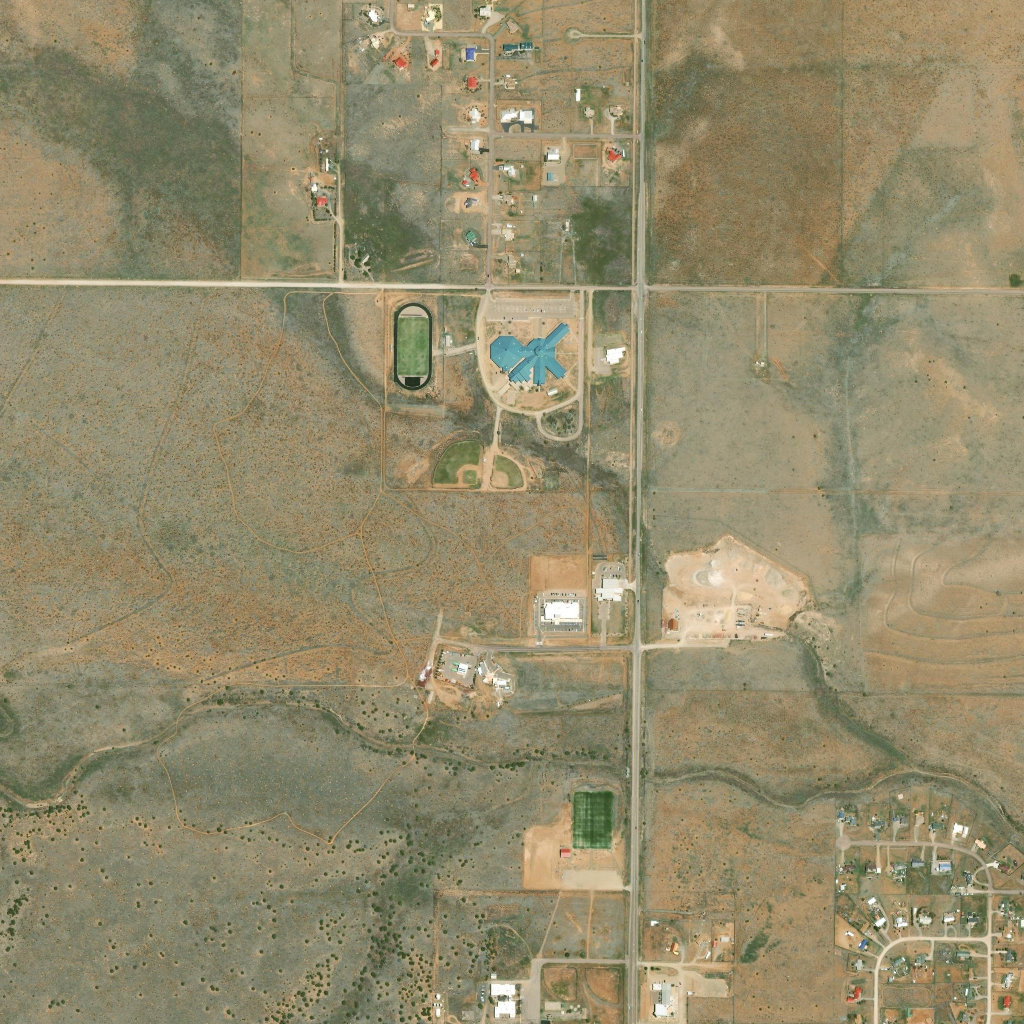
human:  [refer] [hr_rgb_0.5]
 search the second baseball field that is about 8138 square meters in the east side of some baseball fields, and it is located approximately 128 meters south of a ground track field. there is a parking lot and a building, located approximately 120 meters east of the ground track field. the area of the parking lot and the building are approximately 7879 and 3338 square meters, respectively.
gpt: <box>[[42, 42, 47, 47, 0]]</box>